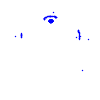
Particle: pion